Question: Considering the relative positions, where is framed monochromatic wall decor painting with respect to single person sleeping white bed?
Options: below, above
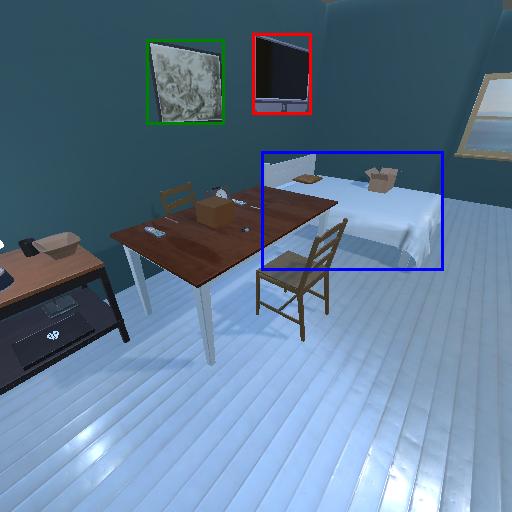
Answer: below